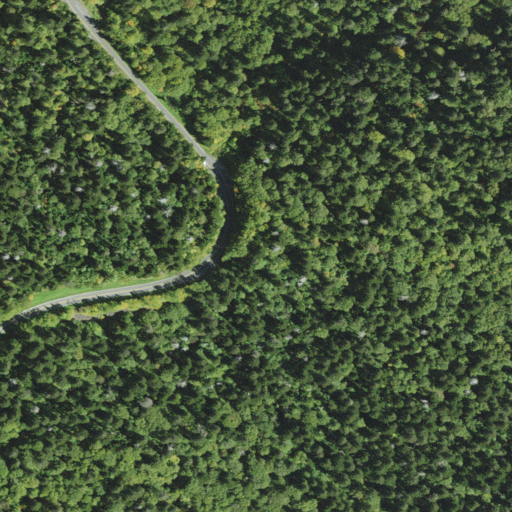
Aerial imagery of ridge(s) in North Carolina named Noland Divide containing evergreen forest, mixed forest, open development, low intensity development, medium intensity development, and deciduous forest